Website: home-depot
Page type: payment
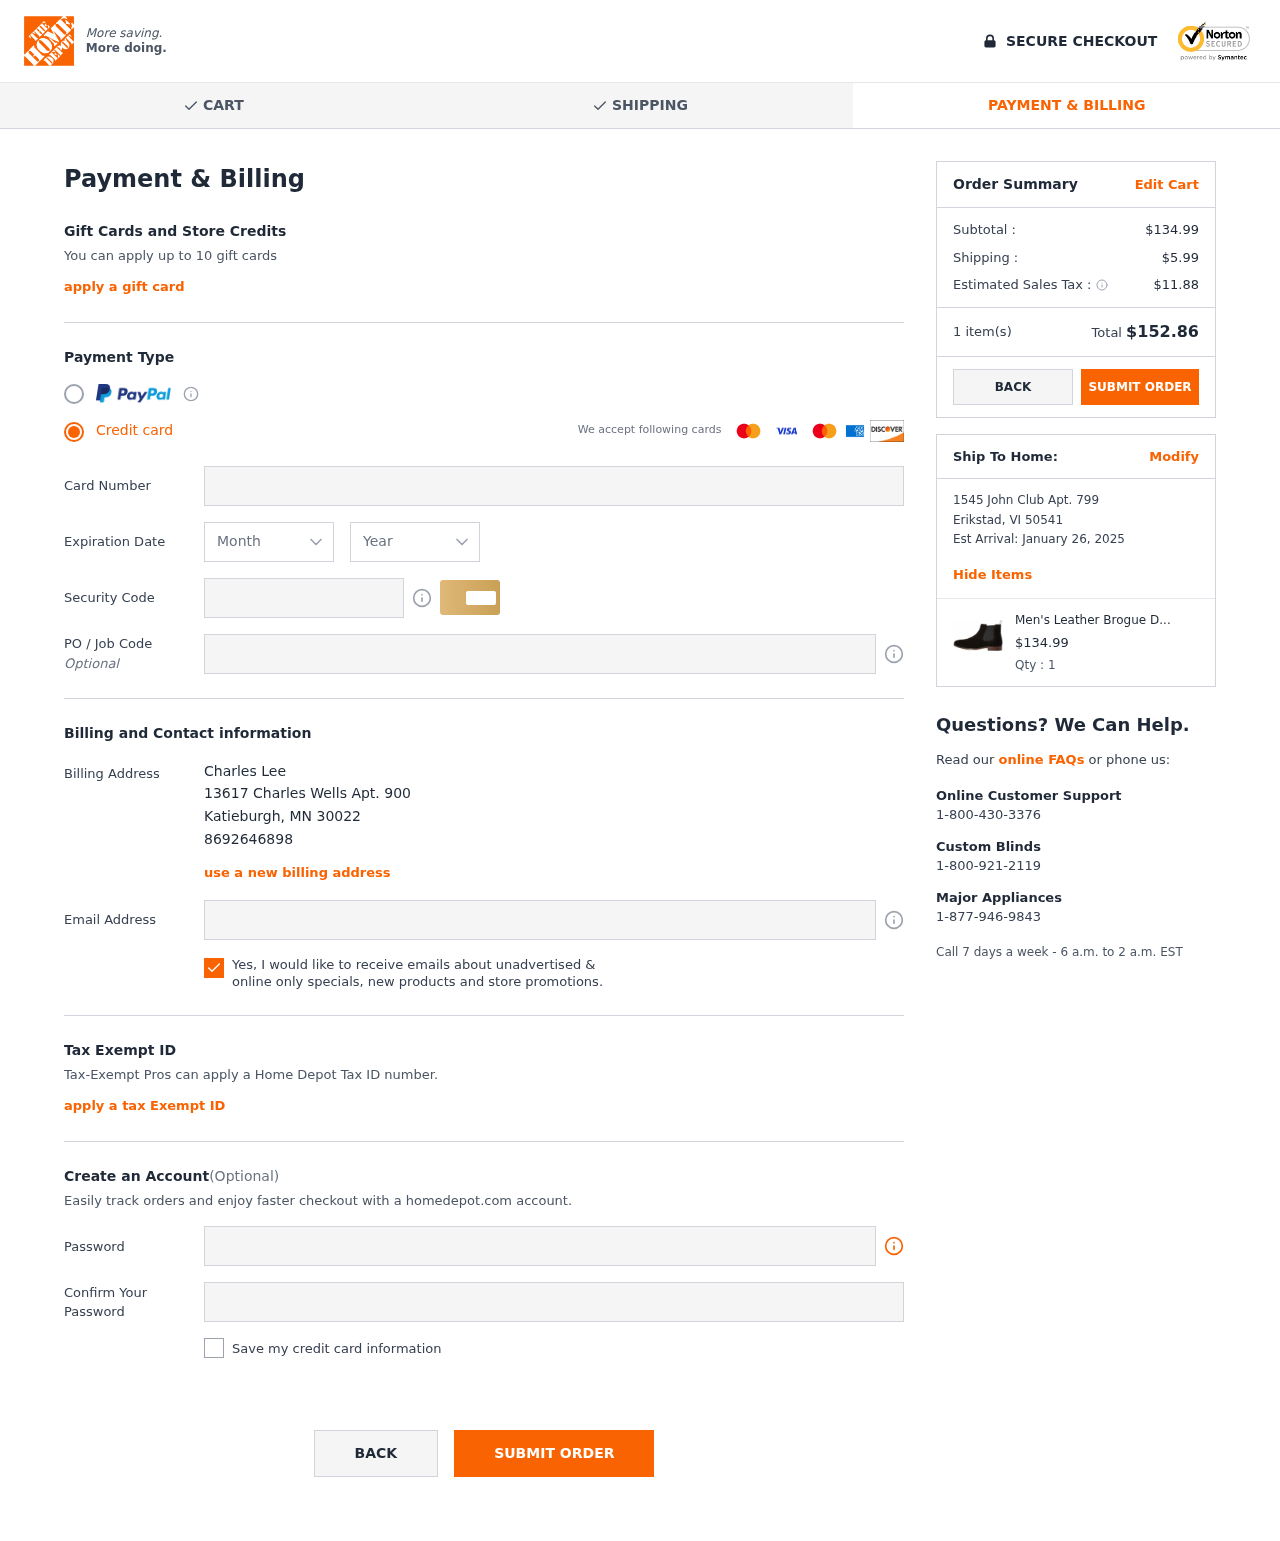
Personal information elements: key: PII_CARD_CVV
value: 555
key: PII_CARD_EXPIRY_MONTH
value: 09
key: PII_CARD_EXPIRY_YEAR
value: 29
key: PII_CARD_NUMBER
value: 6522 0778 8484 8007
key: PII_CITY
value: Katieburgh
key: PII_CITY2
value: Erikstad
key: PII_EMAIL
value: clee@yahoo.com
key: PII_FULLNAME
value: Charles Lee
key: PII_JOB_CODE
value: PRJ-0757-42
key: PII_PHONE
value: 8692646898
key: PII_POSTCODE
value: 30022
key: PII_POSTCODE2
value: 50541
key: PII_STATE_ABBR
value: MN
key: PII_STATE_ABBR2
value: VI
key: PII_STREET
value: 13617 Charles Wells Apt. 900
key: PII_STREET2
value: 1545 John Club Apt. 799
Product elements: key: PRODUCT1_NAME
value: Men's Leather Brogue Detail Chelsea Boot
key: PRODUCT1_PRICE
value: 134.99
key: PRODUCT1_QUANTITY
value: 1
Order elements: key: ORDER_SUBTOTAL
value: $134.99
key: ORDER_SHIPPING_COST
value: $5.99
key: ORDER_TAX
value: $11.88
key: ORDER_NUM_ITEMS
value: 1 item(s)
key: ORDER_TOTAL
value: $152.86
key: ORDER_DELIVERY_DATE
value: January 26, 2025